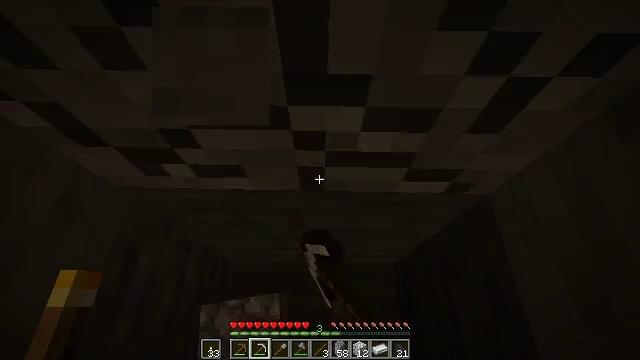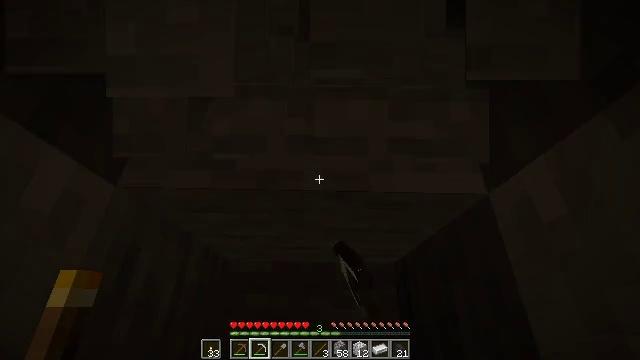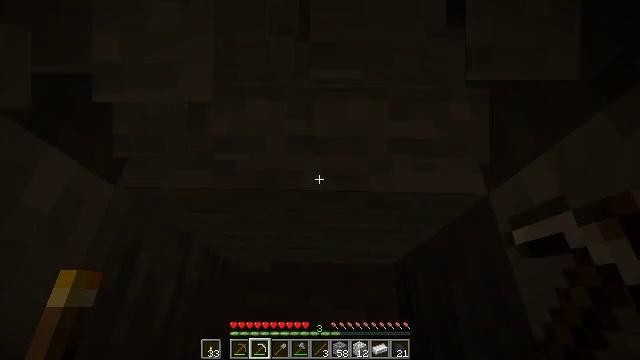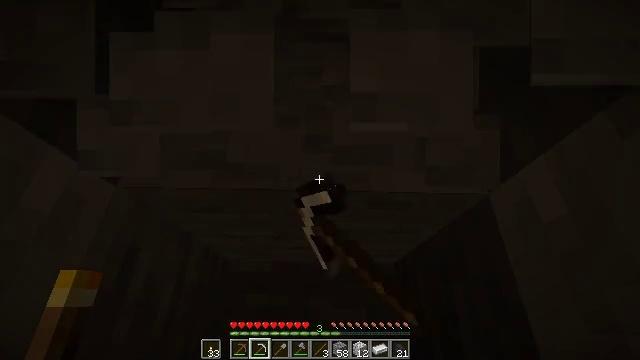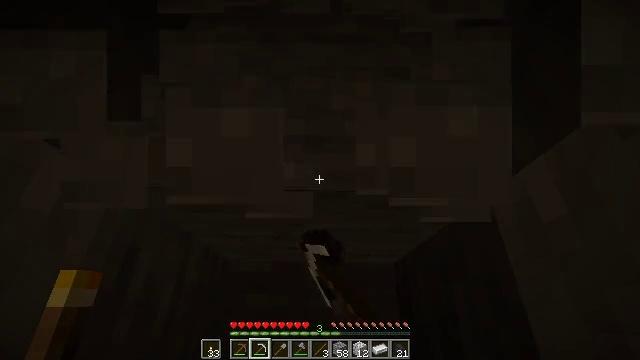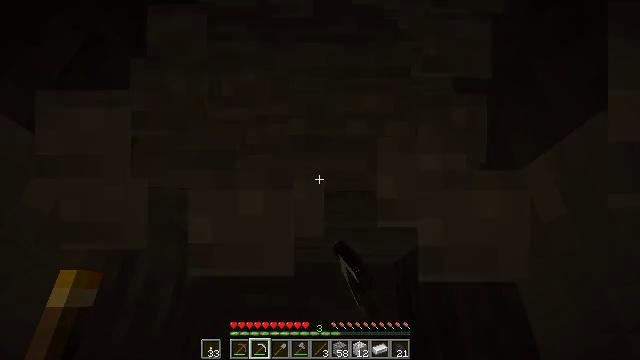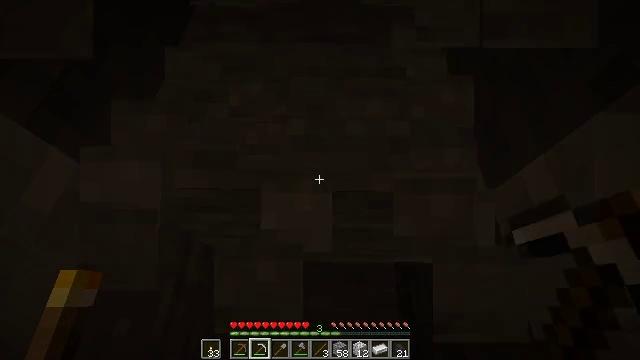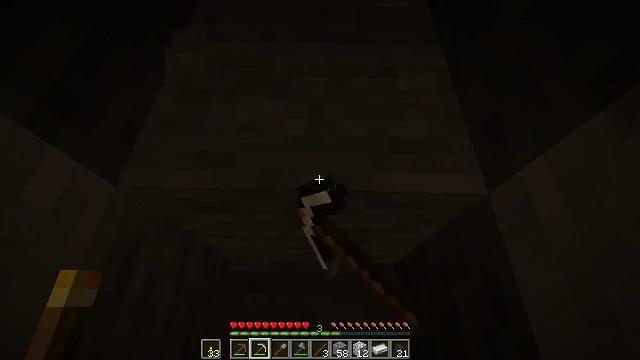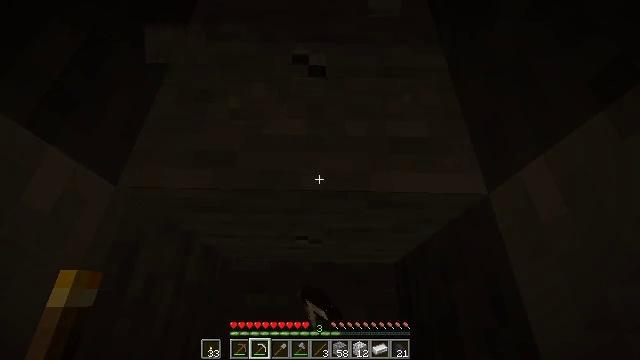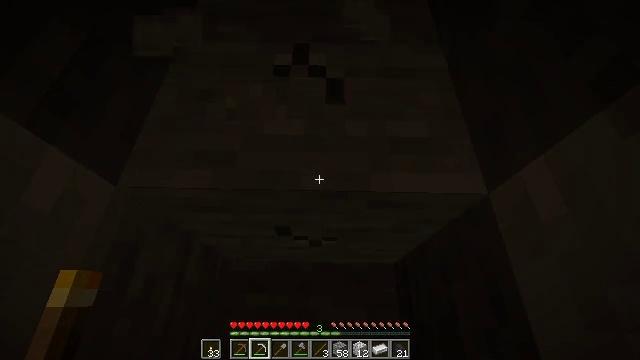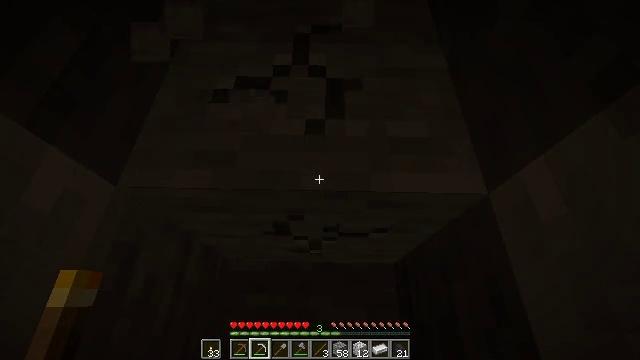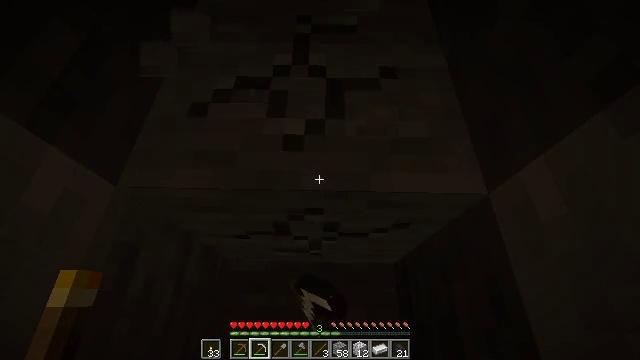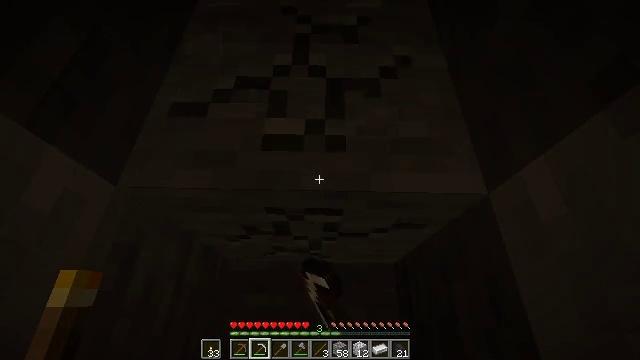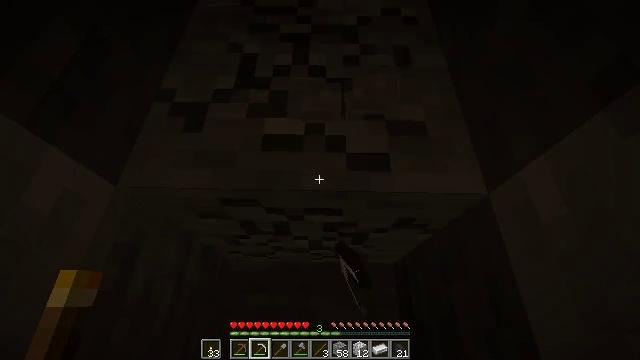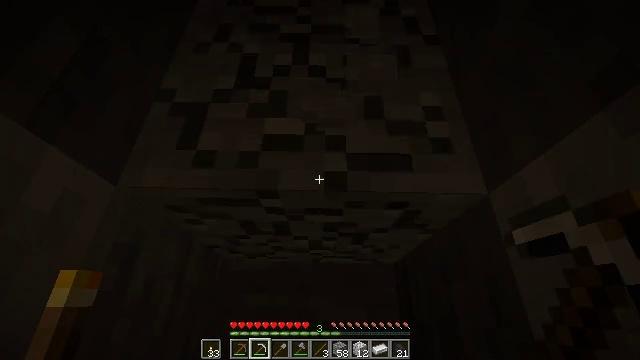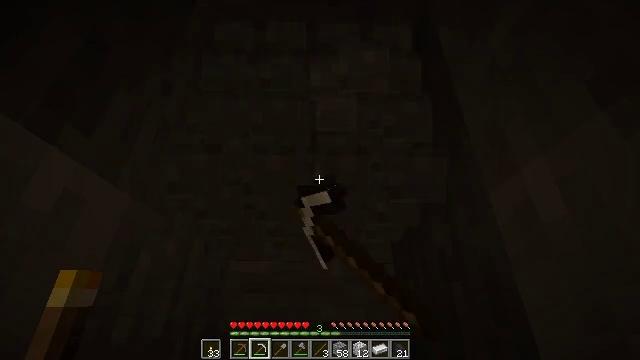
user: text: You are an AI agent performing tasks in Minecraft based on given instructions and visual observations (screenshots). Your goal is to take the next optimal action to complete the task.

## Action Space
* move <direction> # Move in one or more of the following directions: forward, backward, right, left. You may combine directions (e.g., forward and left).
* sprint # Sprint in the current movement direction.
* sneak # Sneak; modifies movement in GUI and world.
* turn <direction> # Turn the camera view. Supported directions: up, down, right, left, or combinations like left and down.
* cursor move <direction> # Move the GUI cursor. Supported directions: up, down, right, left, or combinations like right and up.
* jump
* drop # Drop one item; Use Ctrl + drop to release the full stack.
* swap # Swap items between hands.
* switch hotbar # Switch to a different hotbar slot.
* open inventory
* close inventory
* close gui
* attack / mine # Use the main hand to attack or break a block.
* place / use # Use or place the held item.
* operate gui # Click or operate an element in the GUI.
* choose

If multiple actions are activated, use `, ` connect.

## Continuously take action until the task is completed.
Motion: motion action
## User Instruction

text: Dig up the stone with a tool.
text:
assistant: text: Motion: attack / mine
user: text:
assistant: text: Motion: attack / mine
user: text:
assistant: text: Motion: attack / mine
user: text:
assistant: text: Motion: attack / mine
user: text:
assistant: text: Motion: attack / mine
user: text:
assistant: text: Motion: attack / mine
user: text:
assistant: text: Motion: attack / mine
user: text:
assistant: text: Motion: attack / mine
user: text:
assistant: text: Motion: attack / mine
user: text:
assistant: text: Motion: attack / mine
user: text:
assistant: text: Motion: attack / mine
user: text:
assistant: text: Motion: attack / mine
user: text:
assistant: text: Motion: attack / mine
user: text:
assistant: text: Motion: attack / mine
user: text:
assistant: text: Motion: attack / mine
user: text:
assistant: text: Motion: attack / mine
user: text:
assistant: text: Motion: attack / mine
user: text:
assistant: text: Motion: attack / mine
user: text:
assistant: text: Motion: attack / mine
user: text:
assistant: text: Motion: attack / mine
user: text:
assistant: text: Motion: attack / mine
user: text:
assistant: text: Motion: attack / mine
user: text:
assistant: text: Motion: attack / mine
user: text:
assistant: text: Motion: attack / mine
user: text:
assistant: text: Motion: attack / mine
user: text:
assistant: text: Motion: attack / mine
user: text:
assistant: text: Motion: attack / mine
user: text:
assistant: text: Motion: attack / mine
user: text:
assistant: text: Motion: attack / mine
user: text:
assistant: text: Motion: attack / mine